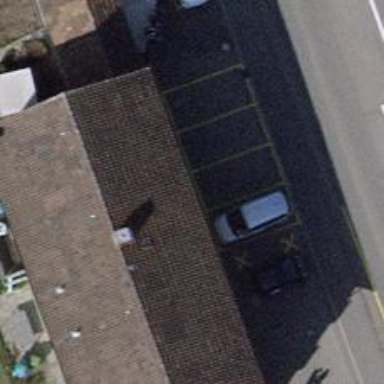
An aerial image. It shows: Restaurant.